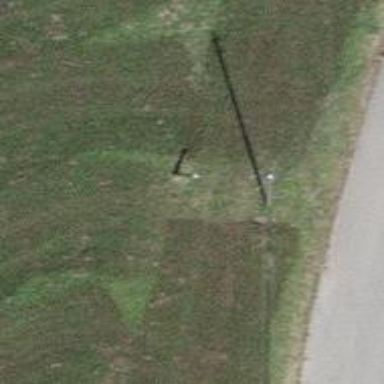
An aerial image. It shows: Power pole.